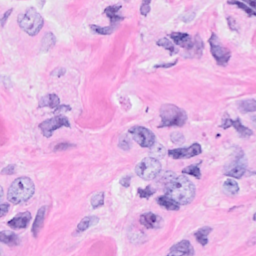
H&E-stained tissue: Breast